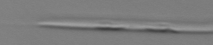
Label: Pseudo-nitzschia